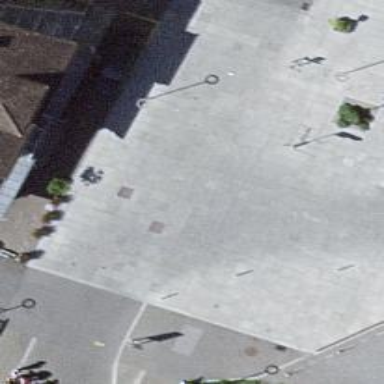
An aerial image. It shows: Living street paved with paving stones.